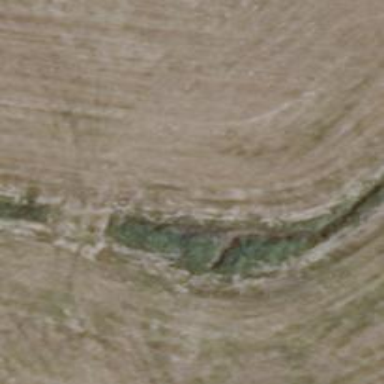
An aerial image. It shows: Culvert tunnel.